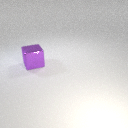
large purple metal cube